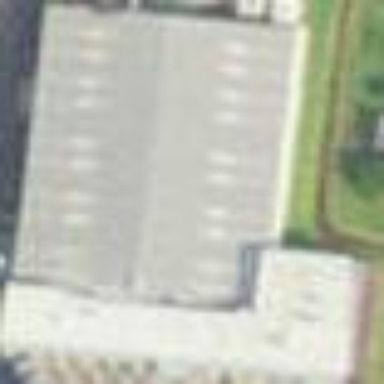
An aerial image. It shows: Building.